Question: Problem is Sometime in aspx page, radiobutton displays differently, black circle bigger than other.
any help please.

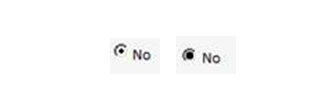
Answer: Actually, Issue is visual appearance of radiobutton is different by OS, So I am checking in Windows7 and 8 and radiobutton looks different.
<URL>